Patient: sex M, age 23
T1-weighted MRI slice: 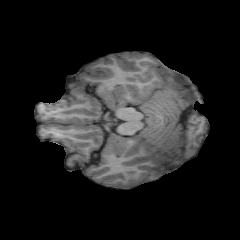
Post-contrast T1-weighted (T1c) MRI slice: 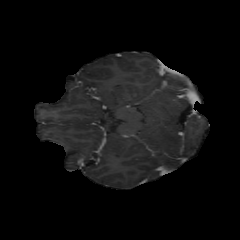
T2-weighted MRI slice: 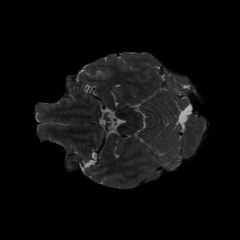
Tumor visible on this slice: no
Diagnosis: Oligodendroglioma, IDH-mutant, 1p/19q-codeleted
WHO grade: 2